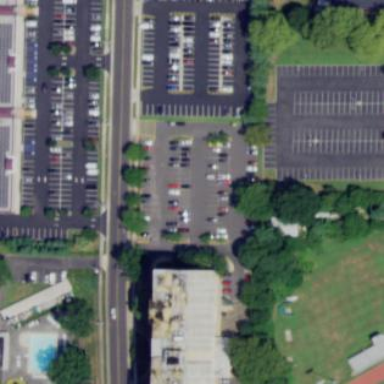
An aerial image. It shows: Parking area.